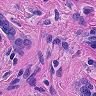
Metastatic tissue present: yes